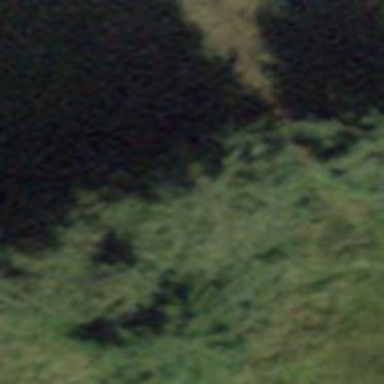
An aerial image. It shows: Row of trees in natural setting.